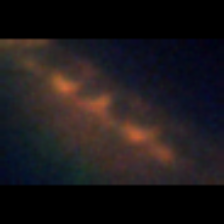
Taxon: Chaetoceros
Group: Diatoms